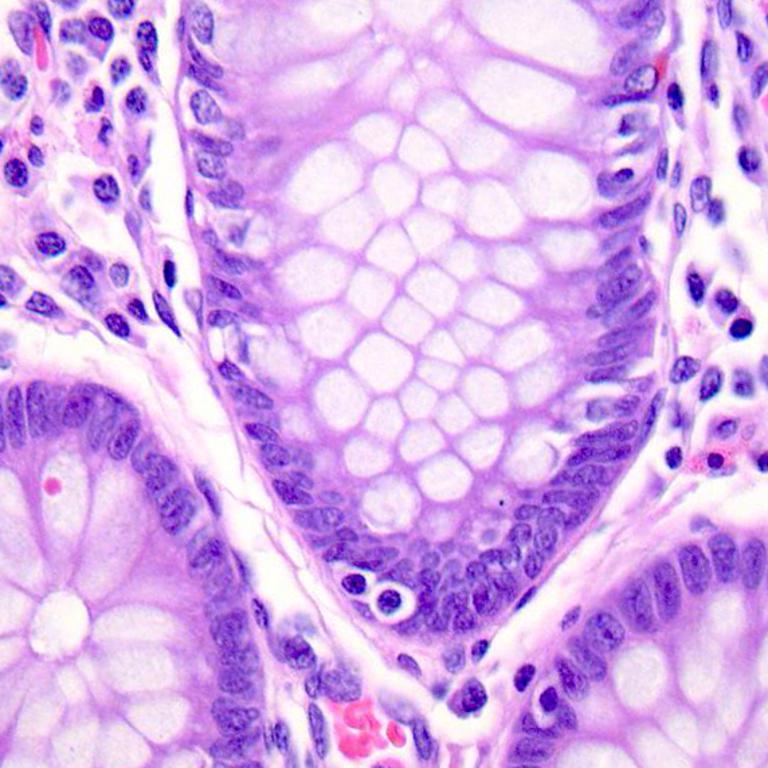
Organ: colon
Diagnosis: benign